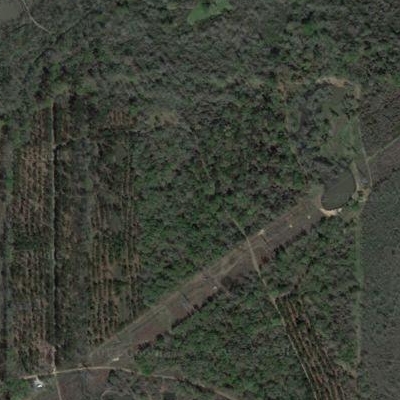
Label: Forest